Field crop: tomato
Growth stage: 1
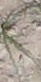
Species: cyperus